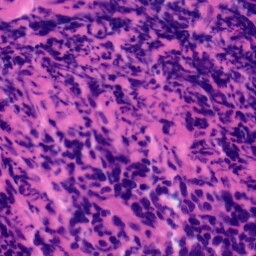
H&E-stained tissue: Tonsil